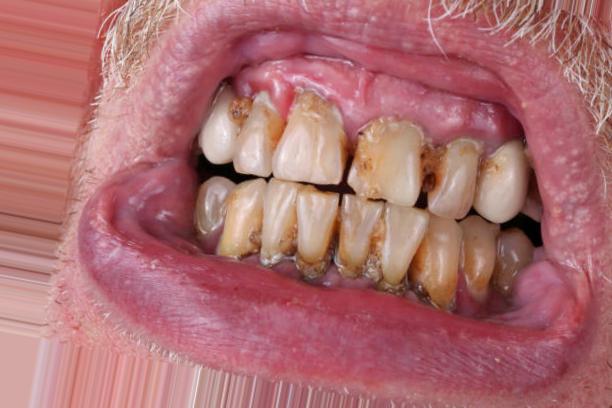
Condition: Caries